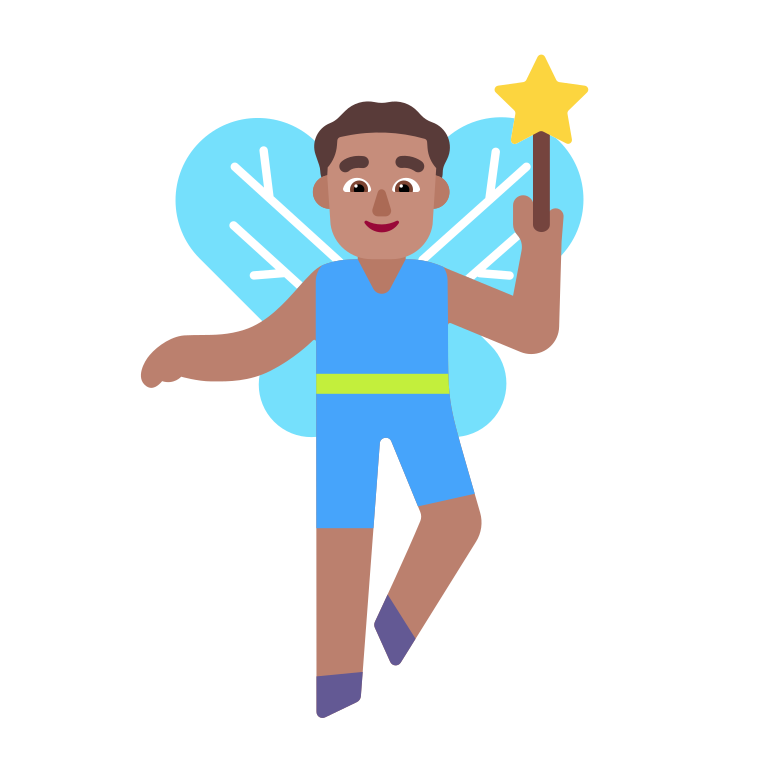
man fairy flat